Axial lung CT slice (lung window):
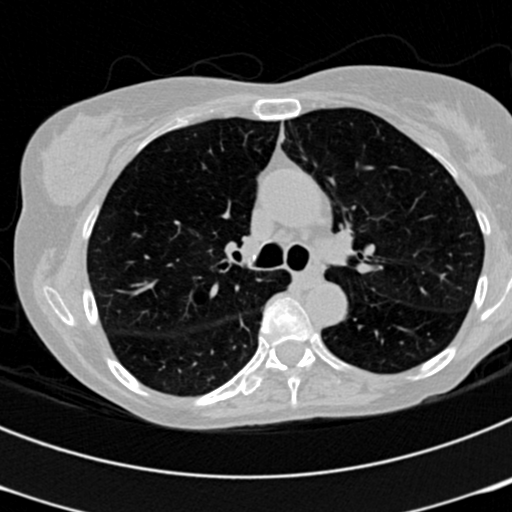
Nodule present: no